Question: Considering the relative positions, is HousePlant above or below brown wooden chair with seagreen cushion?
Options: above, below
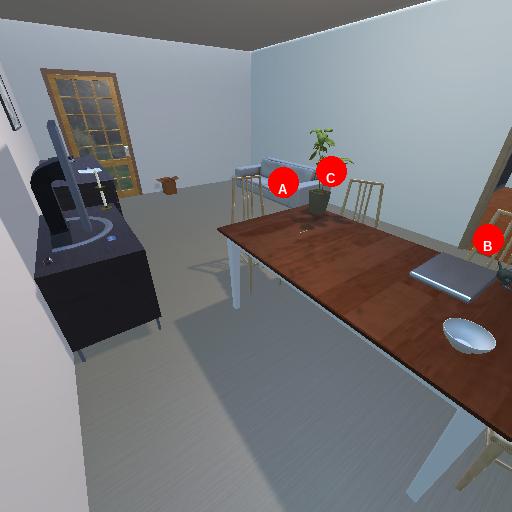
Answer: above